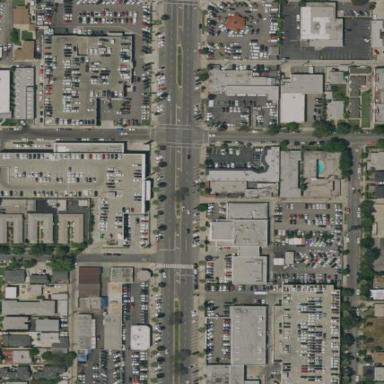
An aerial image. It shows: Commercial building with car shop.